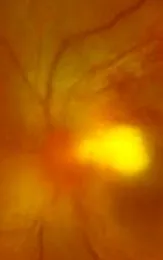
Optic disc swelling, a focal retinitis lesion at the temporal margin of the optic disc, macular exudates in a star pattern, and a flame-like retinal haemorrhage.
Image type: ophthalmic_imaging (fundus_photograph)